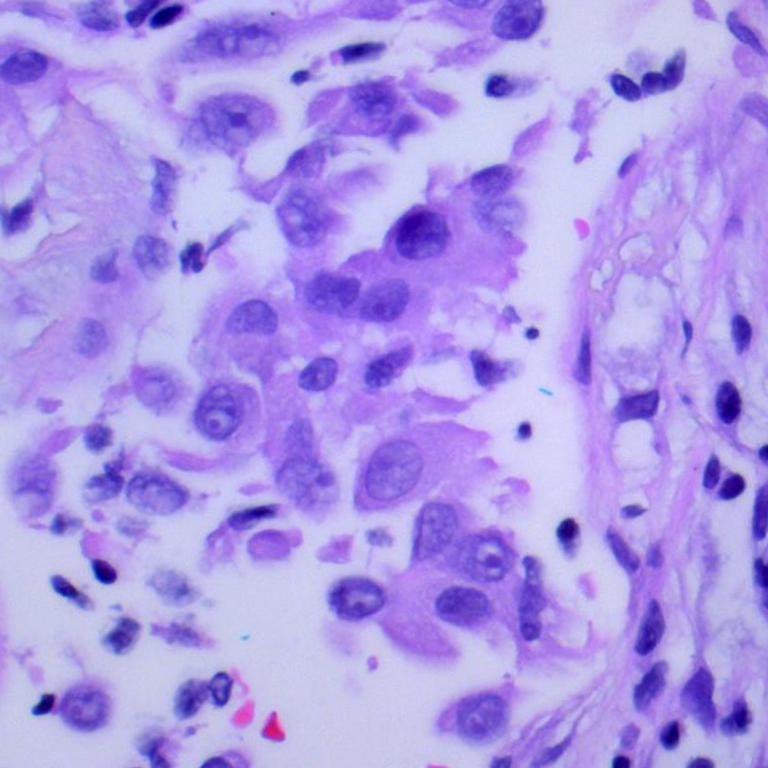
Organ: lung
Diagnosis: adenocarcinomas